Interaction volume radius: 10 \u00c5
Interaction volume height: 45 \u00c5
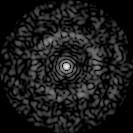
Disorder parameter: 0.8443